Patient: sex F, age 26
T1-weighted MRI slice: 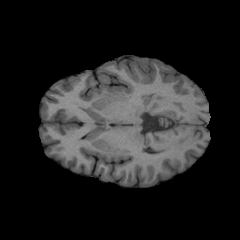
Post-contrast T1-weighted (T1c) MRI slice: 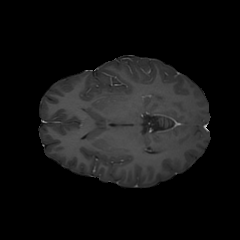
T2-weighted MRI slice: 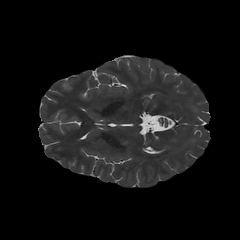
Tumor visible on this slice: no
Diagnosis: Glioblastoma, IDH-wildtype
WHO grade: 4